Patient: sex M, age 58
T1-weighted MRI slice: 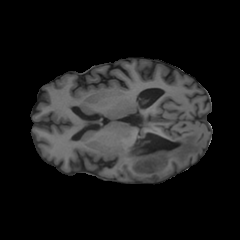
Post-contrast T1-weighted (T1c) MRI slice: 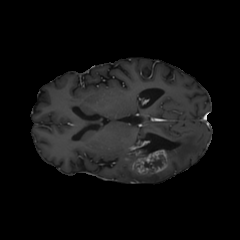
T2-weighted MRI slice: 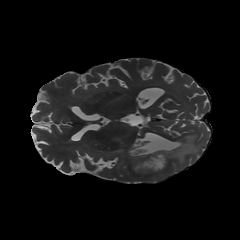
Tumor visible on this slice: yes
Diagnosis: Glioblastoma, IDH-wildtype
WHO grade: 4